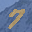
Label: 7